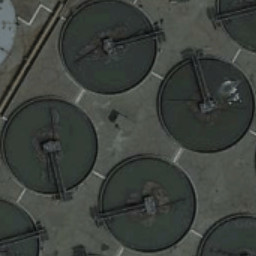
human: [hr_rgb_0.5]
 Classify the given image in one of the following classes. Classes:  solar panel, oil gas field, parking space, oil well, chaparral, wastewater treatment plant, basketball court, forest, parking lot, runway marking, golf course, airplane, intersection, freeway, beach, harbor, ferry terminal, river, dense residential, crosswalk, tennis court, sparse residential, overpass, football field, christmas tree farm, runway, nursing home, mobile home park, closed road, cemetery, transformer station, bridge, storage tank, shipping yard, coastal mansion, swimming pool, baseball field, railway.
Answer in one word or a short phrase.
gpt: wastewater treatment plant